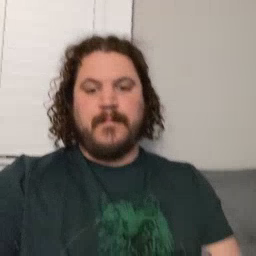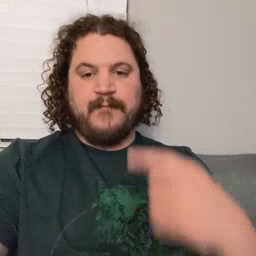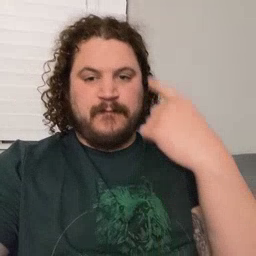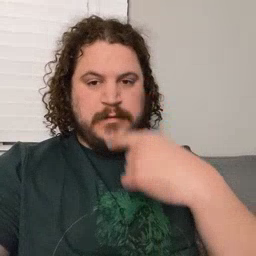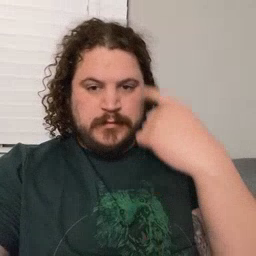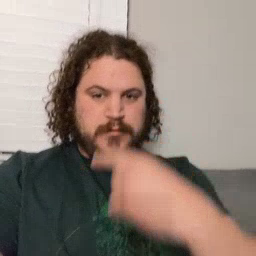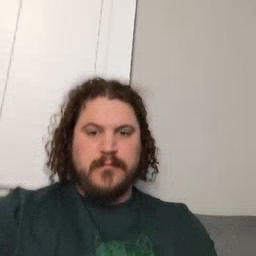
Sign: face